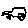
Label: car